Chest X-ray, AP view. Patient: 33 years old, sex M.
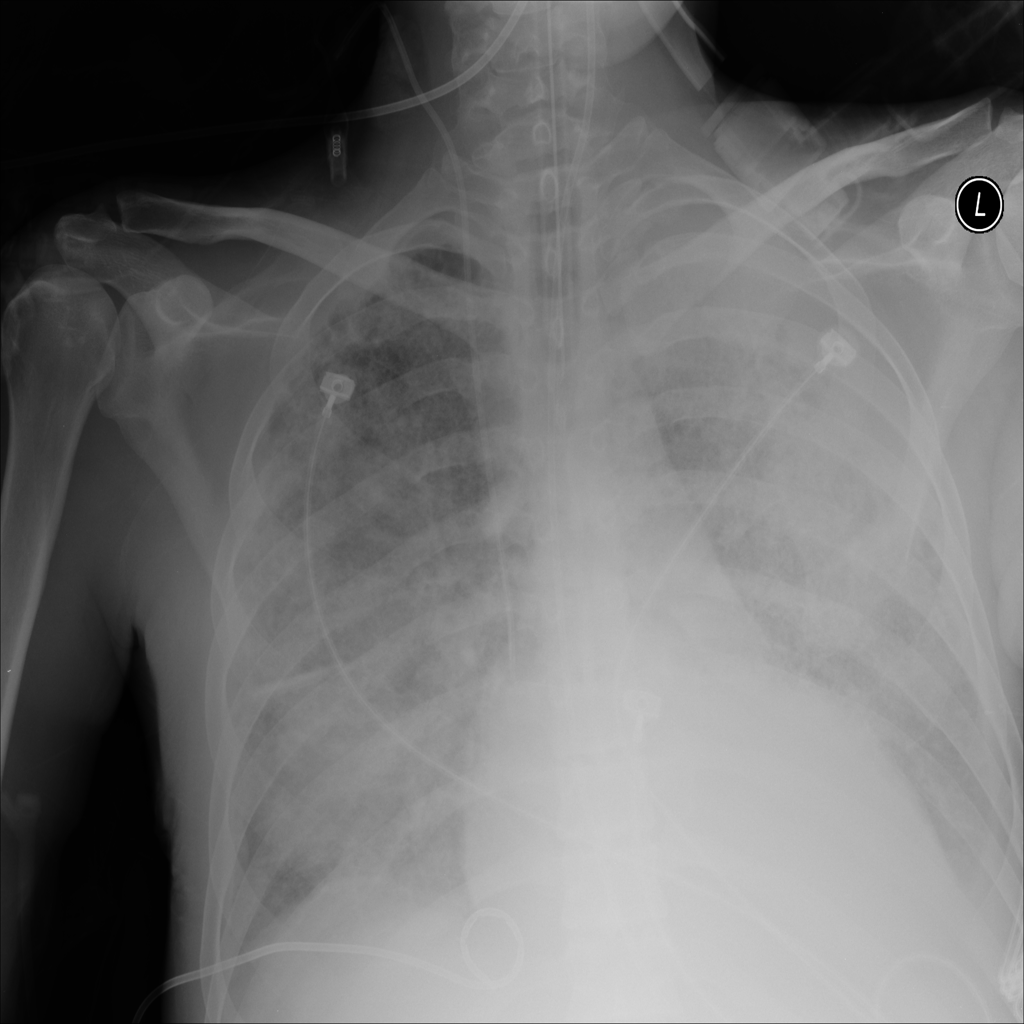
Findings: Edema, Pneumonia